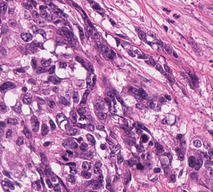
Tumor epithelial tissue: yes
Tumor-associated stroma tissue: yes
Normal tissue: no